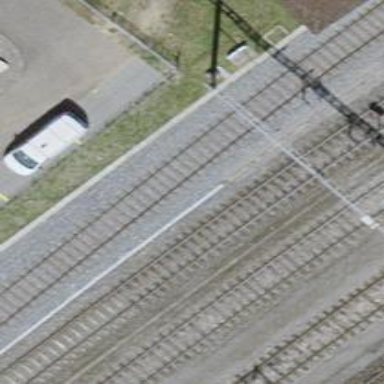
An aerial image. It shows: Rail siding with electrified tracks using contact line.